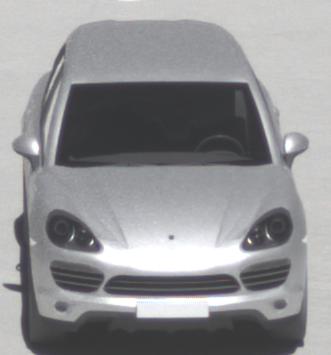
Make: Porsche
Model: Cayenne
Detailed model: Cayenne (958)
Model produced from: 2010/05
Model produced until: 2014/07
Doors: 5
Color: white
Road condition: dry road
Daytime: midday
Contrast: high contrast